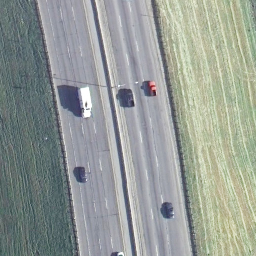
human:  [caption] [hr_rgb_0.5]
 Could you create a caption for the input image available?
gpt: There are two straight freeways with some plants beside them and some cars on the roads .

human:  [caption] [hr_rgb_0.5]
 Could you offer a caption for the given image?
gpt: There are two straight freeways with some plants beside them .

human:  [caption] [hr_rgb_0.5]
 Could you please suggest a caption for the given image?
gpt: There are two straight freeways with some plants beside them .

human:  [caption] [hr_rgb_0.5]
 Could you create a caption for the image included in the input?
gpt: There are two straight freeways with some cars on the roads .

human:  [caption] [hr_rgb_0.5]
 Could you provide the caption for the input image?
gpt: Two straight freeways with some plants beside them and some cars on the roads .